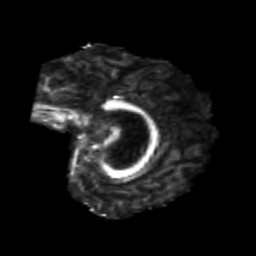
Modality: FA
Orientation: sagittal
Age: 21
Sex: male
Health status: healthy
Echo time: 0.074 s